Field crop: maize
Growth stage: 2
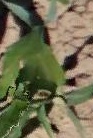
Species: maize